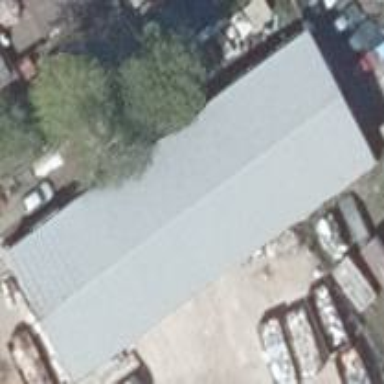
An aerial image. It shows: View of roof of building.